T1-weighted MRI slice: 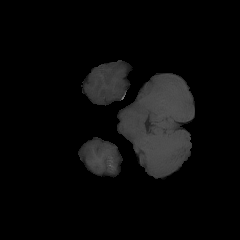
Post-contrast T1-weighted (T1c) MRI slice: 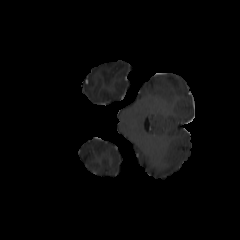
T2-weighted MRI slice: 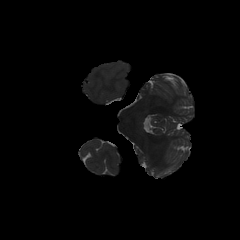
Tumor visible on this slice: no